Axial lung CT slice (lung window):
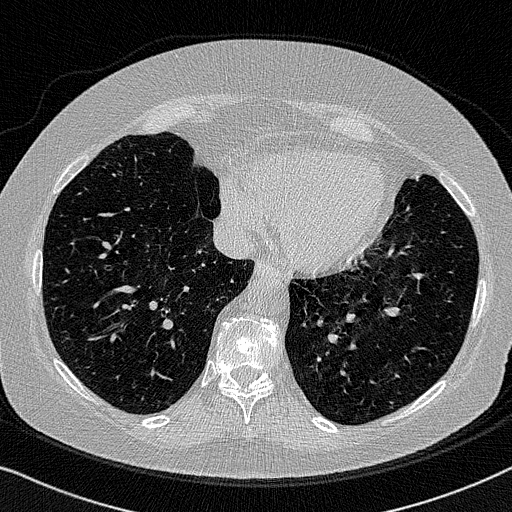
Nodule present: no